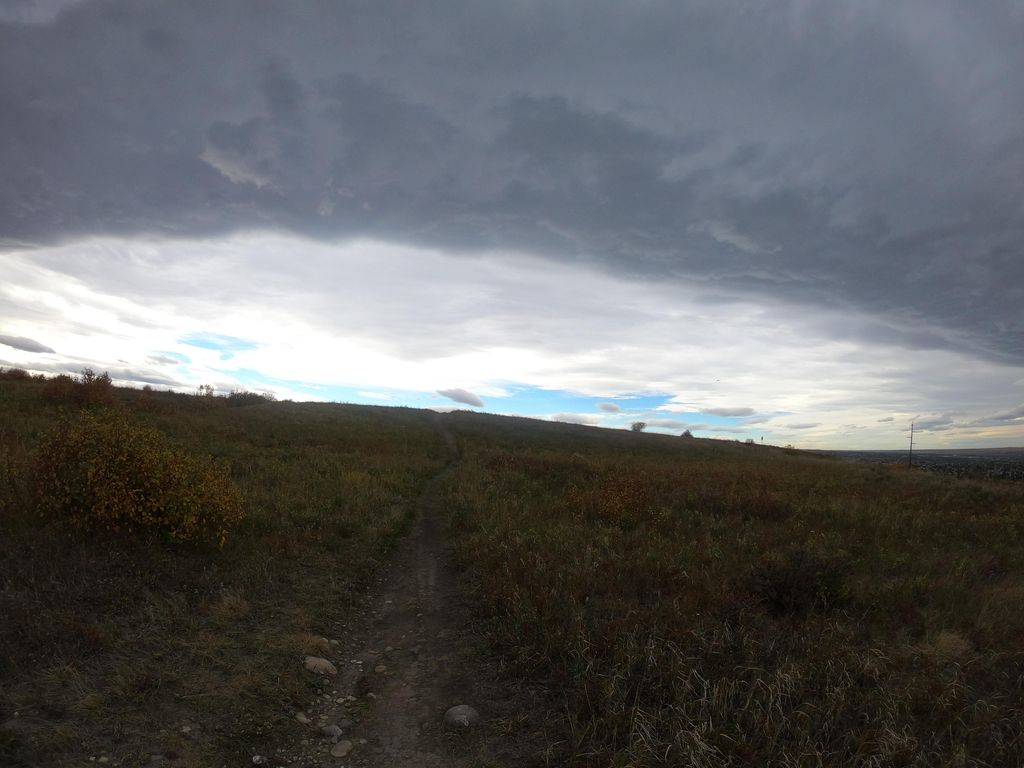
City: calgary